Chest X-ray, AP view. Patient: 63 years old, sex F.
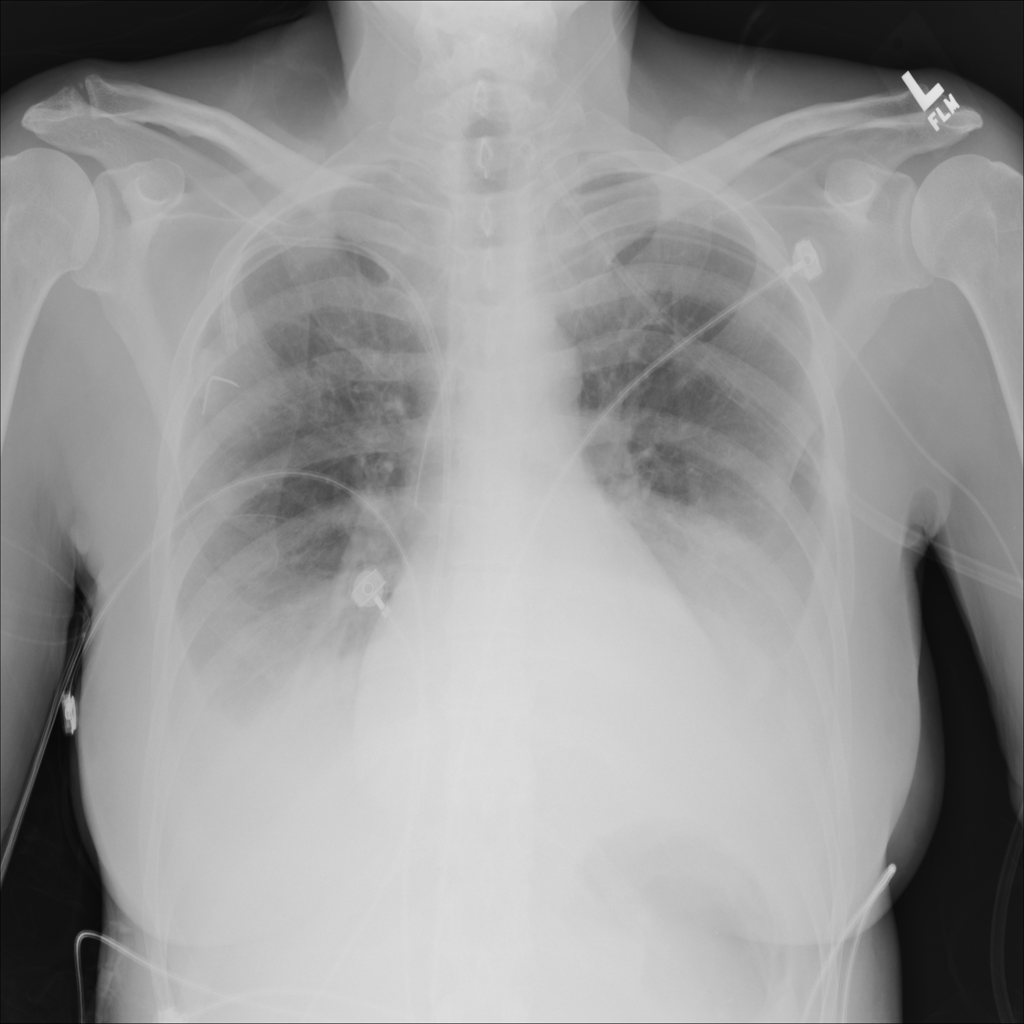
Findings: Infiltration